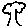
Label: tree